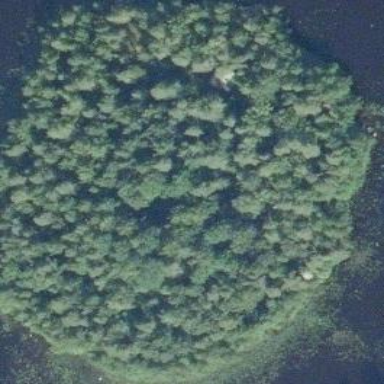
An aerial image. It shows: Islet covered with woodland.